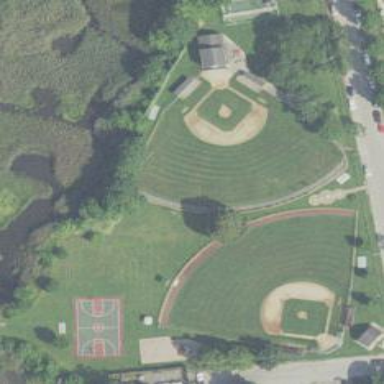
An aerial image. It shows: Baseball pitch for leisure land activities.